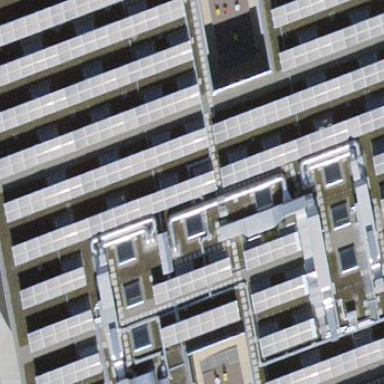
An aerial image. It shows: School building with flat roof.